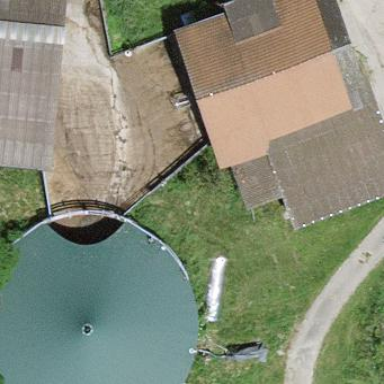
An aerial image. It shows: Silo.